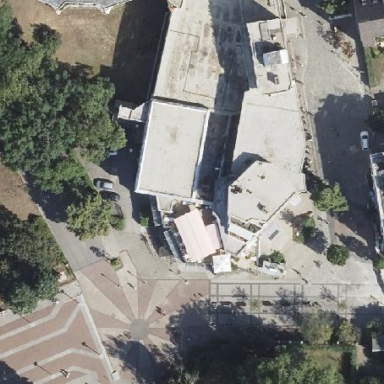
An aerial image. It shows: Part of building.